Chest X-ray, PA view. Patient: 32 years old, sex F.
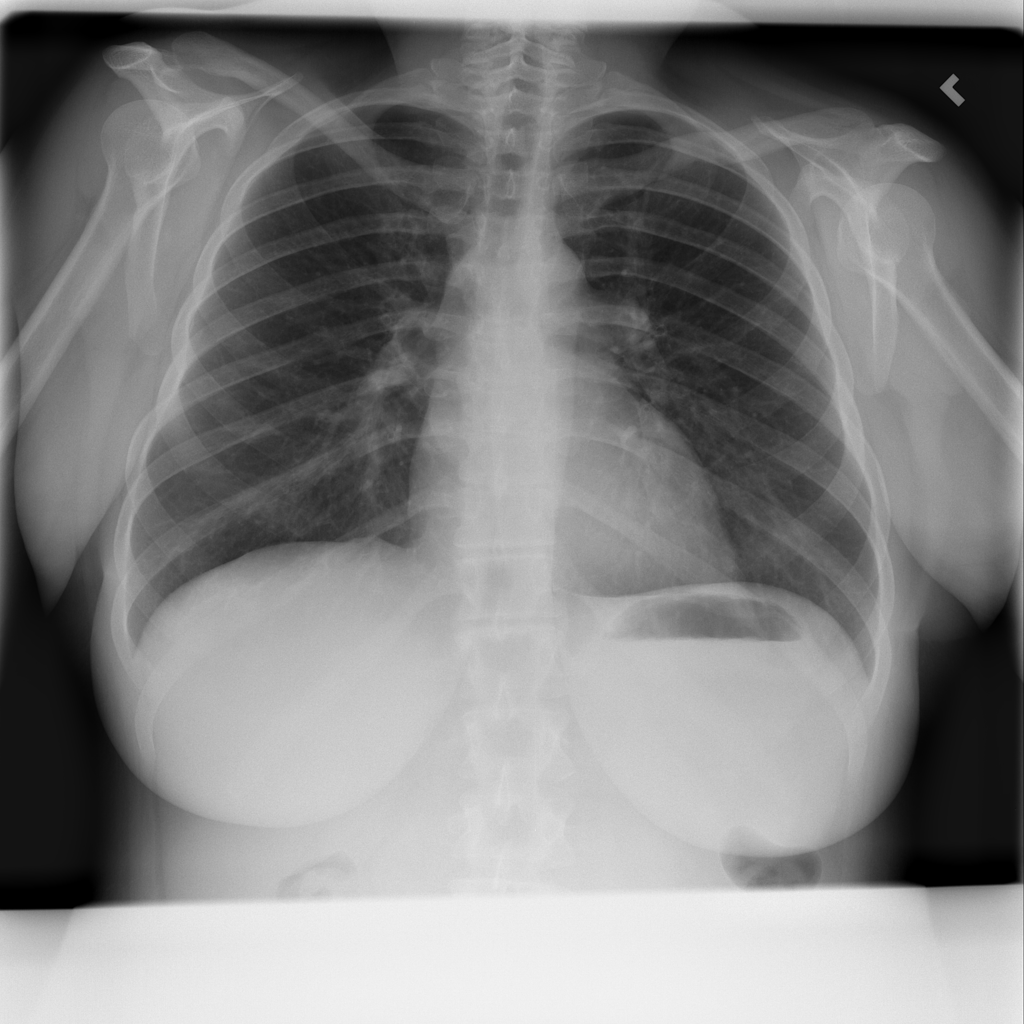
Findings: No Finding